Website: crate-barrel
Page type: customer-info-address
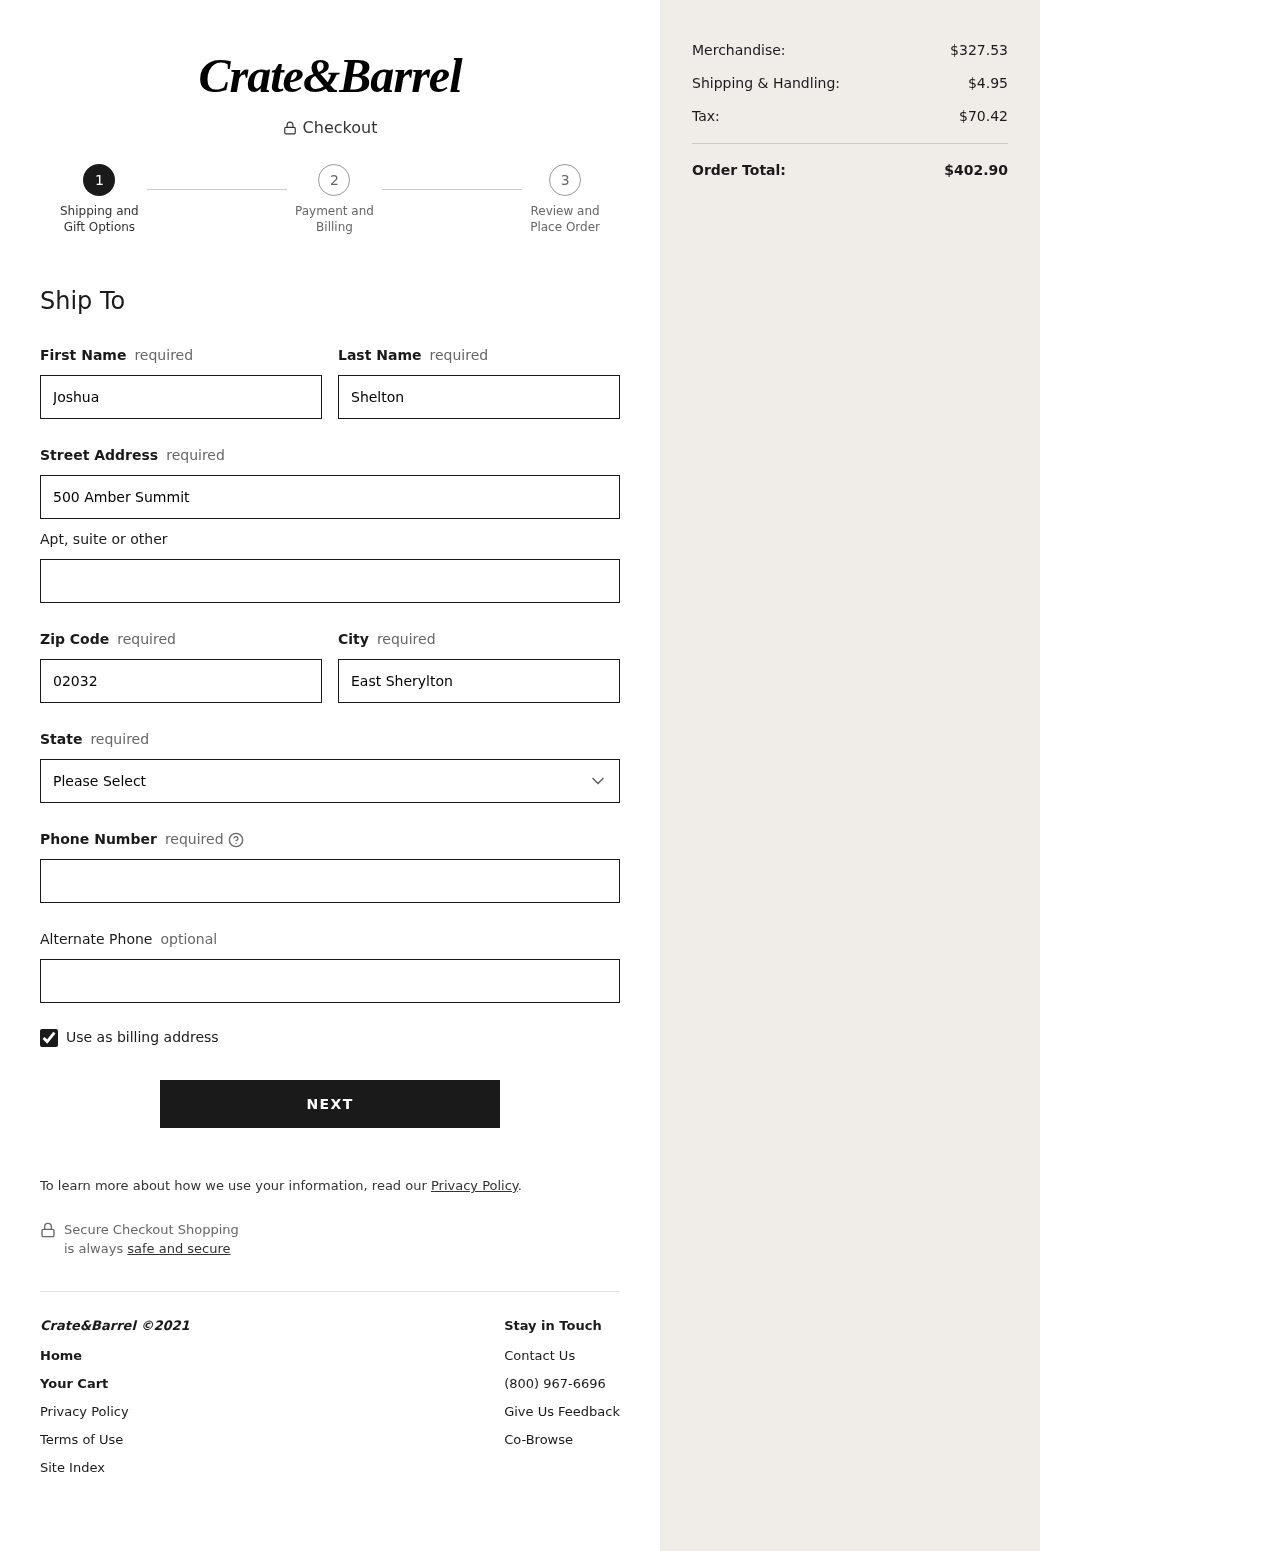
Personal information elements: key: PII_STATE
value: Alabama
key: PII_FIRSTNAME
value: Joshua
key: PII_LASTNAME
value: Shelton
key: PII_STREET
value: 500 Amber Summit
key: PII_POSTCODE
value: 02032
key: PII_CITY
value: East Sherylton
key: PII_PHONE
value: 3477657835
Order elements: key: ORDER_SUBTOTAL
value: $327.53
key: ORDER_SHIPPING_COST
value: $4.95
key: ORDER_TAX
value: $70.42
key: ORDER_TOTAL
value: $402.90